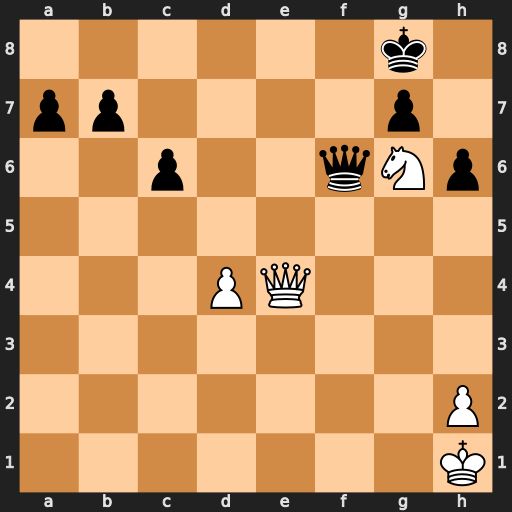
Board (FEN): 6k1/pp4p1/2p2qNp/8/3PQ3/8/7P/7K
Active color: w
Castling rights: -
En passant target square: -
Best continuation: Qe8+ Kh7 Nf8+ Qxf8 Qxf8